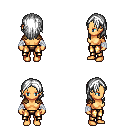
a pixel art fantasy rpg character, female body template, human, tanned skin, leather shoulder armor, gold greaves, white long hairstyle, white cloth bandages, four views (front, back, left, right), 2x2 character sprite sheet, small pixel art, hard edges, no anti-aliasing